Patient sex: M
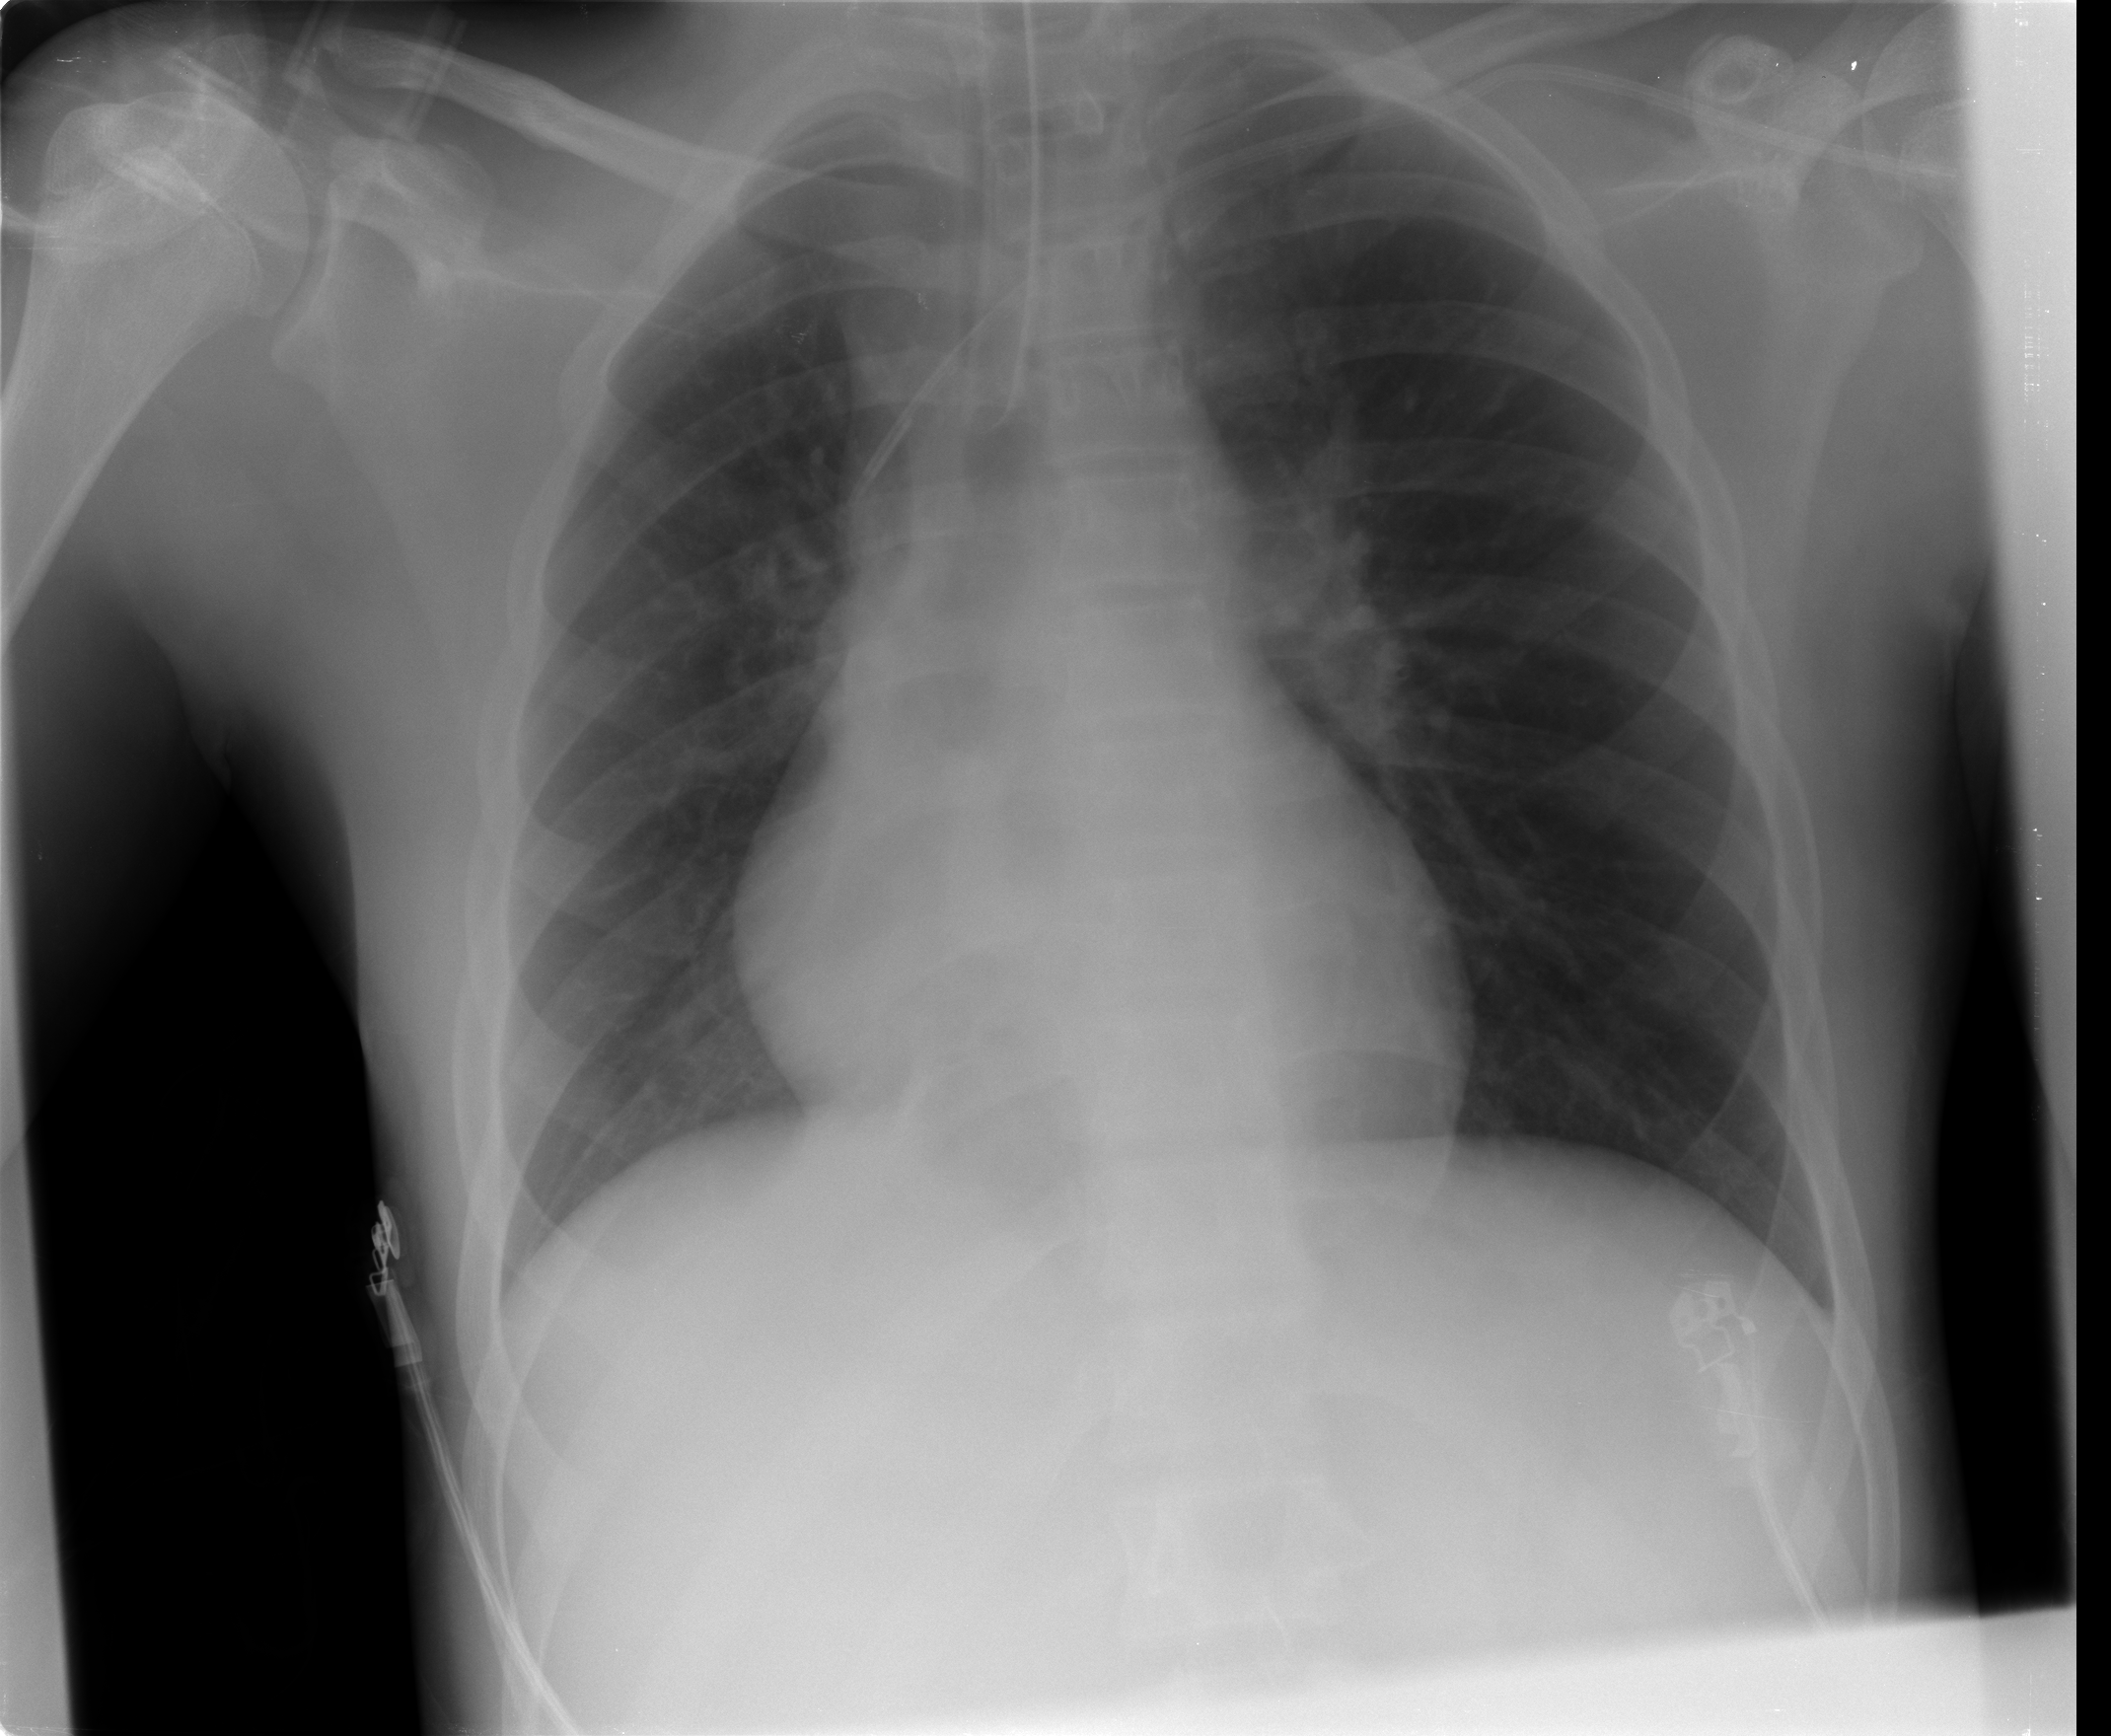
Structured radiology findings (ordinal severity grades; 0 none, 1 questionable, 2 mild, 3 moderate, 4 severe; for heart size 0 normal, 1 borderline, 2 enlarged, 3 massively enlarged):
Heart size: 1
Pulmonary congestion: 1
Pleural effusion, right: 0
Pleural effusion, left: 0
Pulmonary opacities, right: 0
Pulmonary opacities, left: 0
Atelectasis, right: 0
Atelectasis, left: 0